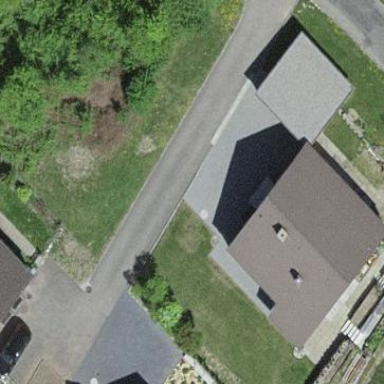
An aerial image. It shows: Simple and straightforward house.